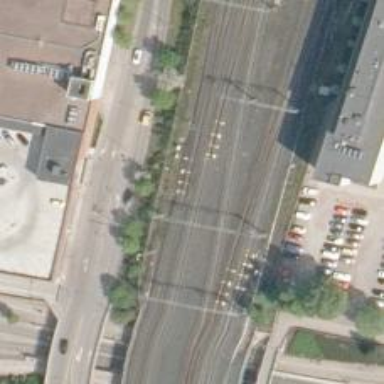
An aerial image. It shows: Railway with continuous electrified contact lines.